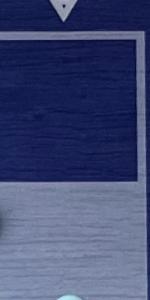
Label: Empty